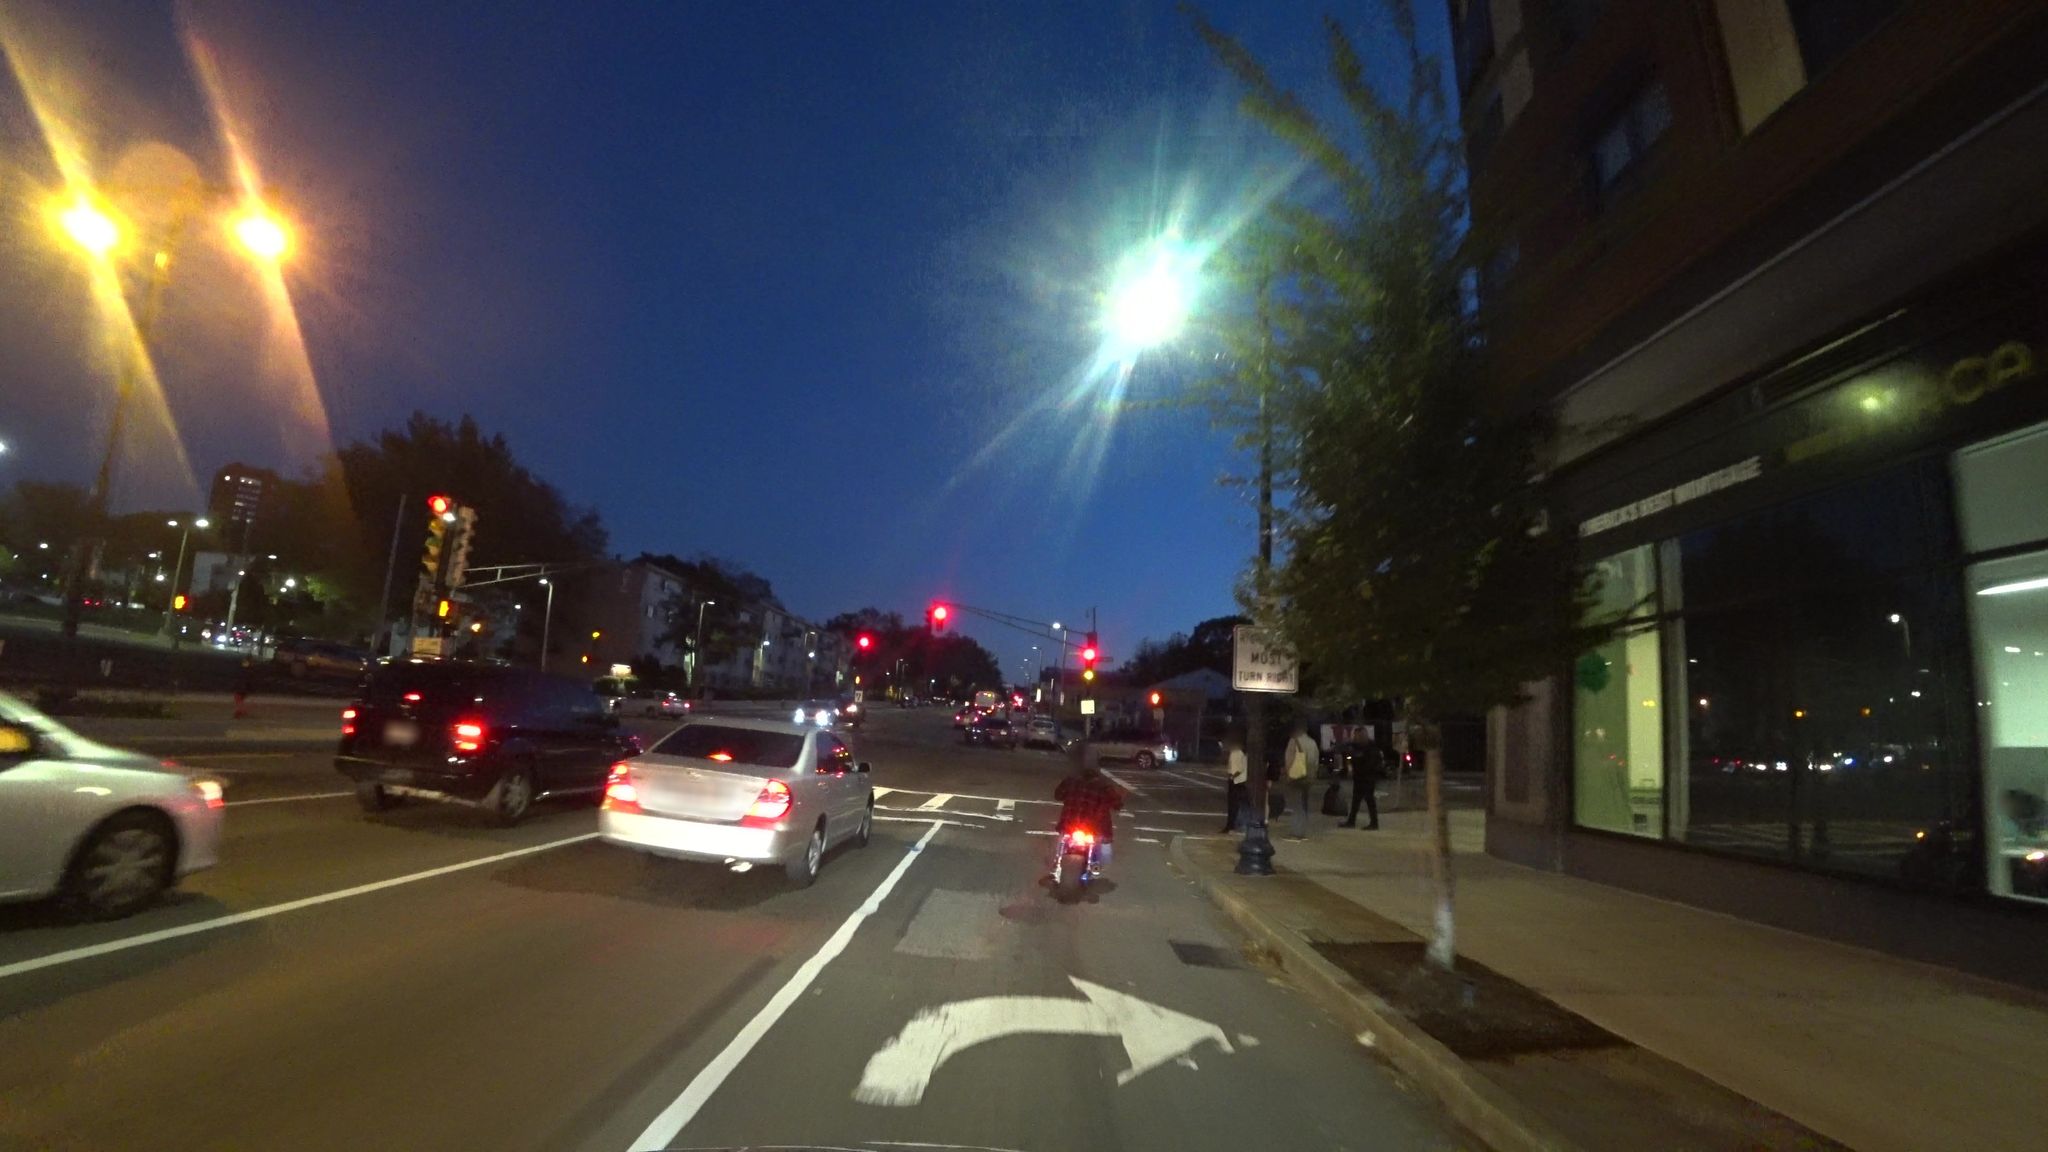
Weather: clear
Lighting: dusk/dawn
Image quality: good
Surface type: driving surface
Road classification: primary
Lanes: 3, 4
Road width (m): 24.7
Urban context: urban centre
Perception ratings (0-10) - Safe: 2.48, Lively: 7.44, Beautiful: 6.32, Boring: 2.26, Depressing: 3.62, Wealthy: 6.52